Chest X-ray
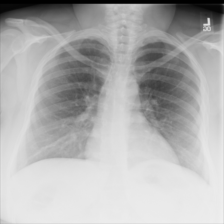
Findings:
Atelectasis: negative
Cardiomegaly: negative
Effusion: negative
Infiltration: negative
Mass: negative
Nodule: negative
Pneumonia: negative
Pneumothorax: negative
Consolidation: negative
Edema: negative
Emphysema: negative
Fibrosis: negative
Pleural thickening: negative
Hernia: negative